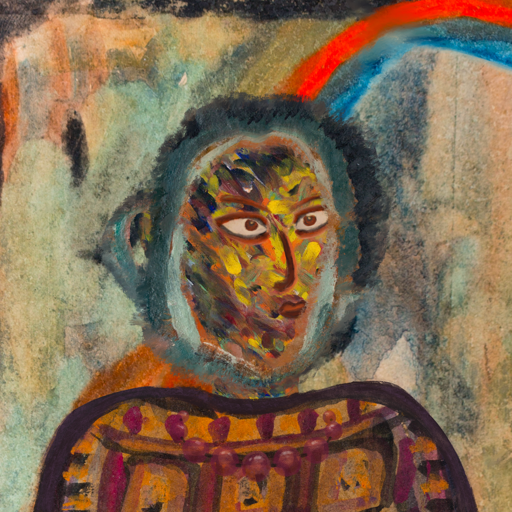
Background: Childish, Head And Neck Side: An_Impression, Face Side: Roy_Bahadur, Bust: Doll, Hair Side: Boggyland, Head Accessory: Blank, Second Necklace: Blank, Necklace: Irani_2, Baby: Blank